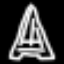
Label: The Eiffel Tower